Question: i am using sliding tab from:
<URL>
and BadgeView from:
<URL>
i just add these lines of code to 'SlidingTabLayout' to access each tab:
'''
public SlidingTabStrip getTabStrip() {
return mTabStrip;
}
'''
so in fragmenta i can use below code to add badgeview to each tab:
'''
public class FragmentA extends Fragment {
@Override
public View onCreateView(LayoutInflater inflater, ViewGroup container, Bundle savedInstanceState) {
View fragmentView = inflater.inflate(R.layout.fragment_a,container,false);
Button b1 = (Button) fragmentView.findViewById(R.id.tab1_button_fragmenta);
b1.setOnClickListener(new OnClickListener() {
@Override
public void onClick(View arg0) {
View v = ((MainActivity)getActivity()).mSlidingTabLayout.getTabStrip().getChildAt(0);
BadgeView badge = new BadgeView(getActivity(), v);
badge.setText("1");
badge.show();
}
});
Button b2 = (Button) fragmentView.findViewById(R.id.tab2_button_fragmenta);
b2.setOnClickListener(new OnClickListener() {
@Override
public void onClick(View arg0) {
View v = ((MainActivity)getActivity()).mSlidingTabLayout.getTabStrip().getChildAt(1);
BadgeView badge = new BadgeView(getActivity(), v);
badge.setText("2");
badge.show();
}
});
Button b3 = (Button) fragmentView.findViewById(R.id.tab3_button_fragmenta);
b3.setOnClickListener(new OnClickListener() {
@Override
public void onClick(View arg0) {
View v = ((MainActivity)getActivity()).mSlidingTabLayout.getTabStrip().getChildAt(2);
BadgeView badge = new BadgeView(getActivity(), v);
badge.setText("3");
badge.show();
}
});
return fragmentView;
}
'''
and the fragment layout:
'''
<?xml version="1.0" encoding="utf-8"?>
<RelativeLayout xmlns:android="http://schemas.android.com/apk/res/android"
android:layout_width="match_parent"
android:layout_height="match_parent"
android:background="#FFCC00" >
<TextView
android:id="@+id/textView"
android:layout_width="wrap_content"
android:layout_height="wrap_content"
android:layout_alignParentLeft="true"
android:layout_alignParentRight="true"
android:layout_alignParentTop="true"
android:layout_margin="16dp"
android:text="This is Fragment A"
android:textAppearance="?android:attr/textAppearanceLarge" />
<Button
android:id="@+id/tab1_button_fragmenta"
android:layout_width="wrap_content"
android:layout_height="wrap_content"
android:layout_below="@id/textView"
android:text="Add Badge To Tab 1" />
<Button
android:id="@+id/tab2_button_fragmenta"
android:layout_width="wrap_content"
android:layout_height="wrap_content"
android:layout_below="@id/tab1_button_fragmenta"
android:text="Add Badge To Tab 2" />
<Button
android:id="@+id/tab3_button_fragmenta"
android:layout_width="wrap_content"
android:layout_height="wrap_content"
android:layout_below="@id/tab2_button_fragmenta"
android:text="Add Badge To Tab 3" />
</RelativeLayout>
'''
the result is:

but after i add BadgeView the functionality of clicking on tabs is gone. so i can not click on tabs to navigate to other pages. can anyone help me what to do?
here is main activity for those who just want to focus on solution and do not waste their time to create project:-)
'''
public class MainActivity extends FragmentActivity {
ViewPager viewPager=null;
SlidingTabLayout mSlidingTabLayout = null;
@Override
protected void onCreate(Bundle savedInstanceState) {
super.onCreate(savedInstanceState);
setContentView(R.layout.activity_main);
viewPager= (ViewPager) findViewById(R.id.pager);
FragmentManager fm = getSupportFragmentManager();
viewPager.setAdapter(new MyAdapter(fm));
mSlidingTabLayout = (SlidingTabLayout)findViewById(R.id.sliding_tabs);
mSlidingTabLayout.setViewPager(viewPager);
viewPager.setAdapter(new MyAdapter(getSupportFragmentManager()));
mSlidingTabLayout.setOnPageChangeListener(new ViewPager.OnPageChangeListener() {
@Override
public void onPageScrolled(int i, float v, int i2) {
}
@Override
public void onPageSelected(int i) {
}
@Override
public void onPageScrollStateChanged(int i) {
}
});
}
class MyAdapter extends FragmentStatePagerAdapter
{
public MyAdapter(FragmentManager fm) {
super(fm);
}
@Override
public Fragment getItem(int i) {
Fragment fragment=null;
if(i==0)
{
fragment=new FragmentA();
}
if(i==1)
{
fragment=new FragmentB();
}
if(i==2)
{
fragment=new FragmentC();
}
return fragment;
}
@Override
public int getCount() {
return 3;
}
@Override
public CharSequence getPageTitle(int position) {
return ("Tab" + position);
}
}
}
'''
and activity_main:
'''
<?xml version="1.0" encoding="utf-8"?>
<LinearLayout xmlns:android="http://schemas.android.com/apk/res/android"
android:layout_width="match_parent"
android:layout_height="match_parent"
android:orientation="vertical">
<com.example.tabbadge.SlidingTabLayout
android:id="@+id/sliding_tabs"
android:layout_width="wrap_content"
android:layout_height="wrap_content"
/>
<android.support.v4.view.ViewPager
android:id="@+id/pager"
android:layout_width="match_parent"
android:layout_height="match_parent">
</android.support.v4.view.ViewPager>
</LinearLayout>
'''
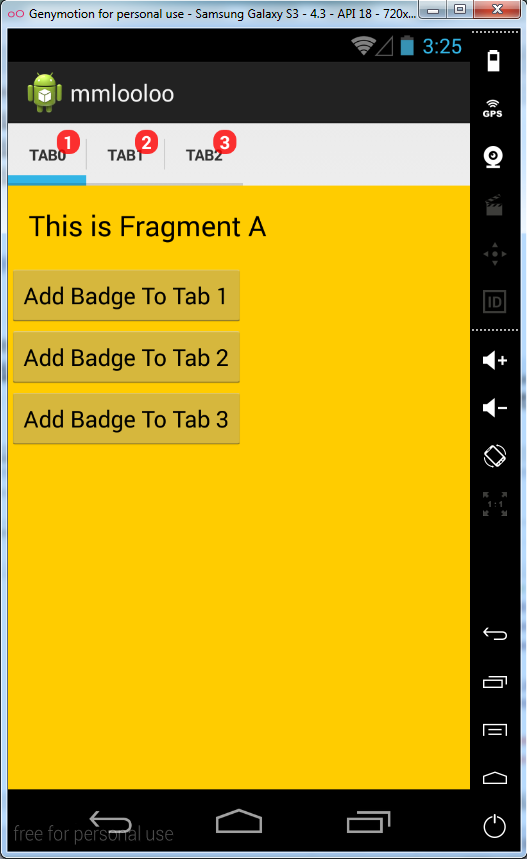
Answer: # Code:
1) Use this BadgeView Class instead of jar.
'''
public class BadgeView extends TextView {
public static final int POSITION_TOP_LEFT = 1;
public static final int POSITION_TOP_RIGHT = 2;
public static final int POSITION_BOTTOM_LEFT = 3;
public static final int POSITION_BOTTOM_RIGHT = 4;
public static final int POSITION_CENTER = 5;
private static final int DEFAULT_MARGIN_DIP = 5;
private static final int DEFAULT_LR_PADDING_DIP = 5;
private static final int DEFAULT_CORNER_RADIUS_DIP = 8;
private static final int DEFAULT_POSITION = POSITION_TOP_RIGHT;
private static final int DEFAULT_BADGE_COLOR = Color
.parseColor("#CCFF0000"); // Color.RED;
private static final int DEFAULT_TEXT_COLOR = Color.WHITE;
private static Animation fadeIn;
private static Animation fadeOut;
private Context context;
private View target;
private int badgePosition;
private int badgeMarginH;
private int badgeMarginV;
private int badgeColor;
private boolean isShown;
private ShapeDrawable badgeBg;
private int targetTabIndex;
public BadgeView(Context context) {
this(context, (AttributeSet) null, android.R.attr.textViewStyle);
}
public BadgeView(Context context, AttributeSet attrs) {
this(context, attrs, android.R.attr.textViewStyle);
}
/**
* Constructor -
*
* create a new BadgeView instance attached to a target
* {@link android.view.View}.
*
* @param context
* context for this view.
* @param target
* the View to attach the badge to.
*/
public BadgeView(Context context, View target) {
this(context, null, android.R.attr.textViewStyle, target, 0);
}
/**
* Constructor -
*
* create a new BadgeView instance attached to a target
* {@link android.widget.TabWidget} tab at a given index.
*
* @param context
* context for this view.
* @param target
* the TabWidget to attach the badge to.
* @param index
* the position of the tab within the target.
*/
public BadgeView(Context context, TabWidget target, int index) {
this(context, null, android.R.attr.textViewStyle, target, index);
}
public BadgeView(Context context, AttributeSet attrs, int defStyle) {
this(context, attrs, defStyle, null, 0);
}
public BadgeView(Context context, AttributeSet attrs, int defStyle,
View target, int tabIndex) {
super(context, attrs, defStyle);
init(context, target, tabIndex);
}
public BadgeView(Context context, viewbadger.demo.SlidingTabStrip target,
int i) {
// TODO Auto-generated constructor stub
this(context, null, android.R.attr.textViewStyle, target, i);
}
private void init(Context context, View target, int tabIndex) {
this.context = context;
this.target = target;
this.targetTabIndex = tabIndex;
// apply defaults
badgePosition = DEFAULT_POSITION;
badgeMarginH = dipToPixels(DEFAULT_MARGIN_DIP);
badgeMarginV = badgeMarginH;
badgeColor = DEFAULT_BADGE_COLOR;
setTypeface(Typeface.DEFAULT_BOLD);
int paddingPixels = dipToPixels(DEFAULT_LR_PADDING_DIP);
setPadding(paddingPixels, 0, paddingPixels, 0);
setTextColor(DEFAULT_TEXT_COLOR);
fadeIn = new AlphaAnimation(0, 1);
fadeIn.setInterpolator(new DecelerateInterpolator());
fadeIn.setDuration(200);
fadeOut = new AlphaAnimation(1, 0);
fadeOut.setInterpolator(new AccelerateInterpolator());
fadeOut.setDuration(200);
isShown = false;
if (this.target != null) {
applyTo(this.target);
} else {
show();
}
}
private void applyTo(View target) {
LayoutParams lp = target.getLayoutParams();
ViewParent parent = target.getParent();
FrameLayout container = new FrameLayout(context);
if (target instanceof TabWidget) {
// set target to the relevant tab child container
target = ((TabWidget) target).getChildTabViewAt(targetTabIndex);
this.target = target;
((ViewGroup) target).addView(container, new LayoutParams(
LayoutParams.FILL_PARENT, LayoutParams.FILL_PARENT));
this.setVisibility(View.GONE);
container.addView(this);
} else if (target instanceof SlidingTabStrip) {
// set target to the relevant tab child container
View textView = ((SlidingTabStrip) target)
.getChildAt(targetTabIndex);
ViewGroup group = (ViewGroup) target;
// getting index of TexTView from SlidingTabStrip
int index = group.indexOfChild(textView);
Log.e("index", "" + index);
group.removeView(textView);
group.addView(container, index, lp);
container.addView(textView);
this.setVisibility(View.GONE);
container.addView(this);
group.invalidate();
} else {
// TODO verify that parent is indeed a ViewGroup
ViewGroup group = (ViewGroup) parent;
int index = group.indexOfChild(target);
group.removeView(target);
group.addView(container, index, lp);
container.addView(target);
this.setVisibility(View.GONE);
container.addView(this);
group.invalidate();
}
}
/**
* Make the badge visible in the UI.
*
*/
public void show() {
show(false, null);
}
/**
* Make the badge visible in the UI.
*
* @param animate
* flag to apply the default fade-in animation.
*/
public void show(boolean animate) {
show(animate, fadeIn);
}
/**
* Make the badge visible in the UI.
*
* @param anim
* Animation to apply to the view when made visible.
*/
public void show(Animation anim) {
show(true, anim);
}
/**
* Make the badge non-visible in the UI.
*
*/
public void hide() {
hide(false, null);
}
/**
* Make the badge non-visible in the UI.
*
* @param animate
* flag to apply the default fade-out animation.
*/
public void hide(boolean animate) {
hide(animate, fadeOut);
}
/**
* Make the badge non-visible in the UI.
*
* @param anim
* Animation to apply to the view when made non-visible.
*/
public void hide(Animation anim) {
hide(true, anim);
}
/**
* Toggle the badge visibility in the UI.
*
*/
public void toggle() {
toggle(false, null, null);
}
/**
* Toggle the badge visibility in the UI.
*
* @param animate
* flag to apply the default fade-in/out animation.
*/
public void toggle(boolean animate) {
toggle(animate, fadeIn, fadeOut);
}
/**
* Toggle the badge visibility in the UI.
*
* @param animIn
* Animation to apply to the view when made visible.
* @param animOut
* Animation to apply to the view when made non-visible.
*/
public void toggle(Animation animIn, Animation animOut) {
toggle(true, animIn, animOut);
}
private void show(boolean animate, Animation anim) {
if (getBackground() == null) {
if (badgeBg == null) {
badgeBg = getDefaultBackground();
}
setBackgroundDrawable(badgeBg);
}
applyLayoutParams();
if (animate) {
this.startAnimation(anim);
}
this.setVisibility(View.VISIBLE);
isShown = true;
}
private void hide(boolean animate, Animation anim) {
this.setVisibility(View.GONE);
if (animate) {
this.startAnimation(anim);
}
isShown = false;
}
private void toggle(boolean animate, Animation animIn, Animation animOut) {
if (isShown) {
hide(animate && (animOut != null), animOut);
} else {
show(animate && (animIn != null), animIn);
}
}
/**
* Increment the numeric badge label. If the current badge label cannot be
* converted to an integer value, its label will be set to "0".
*
* @param offset
* the increment offset.
*/
public int increment(int offset) {
CharSequence txt = getText();
int i;
if (txt != null) {
try {
i = Integer.parseInt(txt.toString());
} catch (NumberFormatException e) {
i = 0;
}
} else {
i = 0;
}
i = i + offset;
setText(String.valueOf(i));
return i;
}
/**
* Decrement the numeric badge label. If the current badge label cannot be
* converted to an integer value, its label will be set to "0".
*
* @param offset
* the decrement offset.
*/
public int decrement(int offset) {
return increment(-offset);
}
private ShapeDrawable getDefaultBackground() {
int r = dipToPixels(DEFAULT_CORNER_RADIUS_DIP);
float[] outerR = new float[] { r, r, r, r, r, r, r, r };
RoundRectShape rr = new RoundRectShape(outerR, null, null);
ShapeDrawable drawable = new ShapeDrawable(rr);
drawable.getPaint().setColor(badgeColor);
return drawable;
}
private void applyLayoutParams() {
FrameLayout.LayoutParams lp = new FrameLayout.LayoutParams(
LayoutParams.WRAP_CONTENT, LayoutParams.WRAP_CONTENT);
switch (badgePosition) {
case POSITION_TOP_LEFT:
lp.gravity = Gravity.LEFT | Gravity.TOP;
lp.setMargins(badgeMarginH, badgeMarginV, 0, 0);
break;
case POSITION_TOP_RIGHT:
lp.gravity = Gravity.RIGHT | Gravity.TOP;
lp.setMargins(0, badgeMarginV, badgeMarginH, 0);
break;
case POSITION_BOTTOM_LEFT:
lp.gravity = Gravity.LEFT | Gravity.BOTTOM;
lp.setMargins(badgeMarginH, 0, 0, badgeMarginV);
break;
case POSITION_BOTTOM_RIGHT:
lp.gravity = Gravity.RIGHT | Gravity.BOTTOM;
lp.setMargins(0, 0, badgeMarginH, badgeMarginV);
break;
case POSITION_CENTER:
lp.gravity = Gravity.CENTER;
lp.setMargins(0, 0, 0, 0);
break;
default:
break;
}
setLayoutParams(lp);
}
/**
* Returns the target View this badge has been attached to.
*
*/
public View getTarget() {
return target;
}
/**
* Is this badge currently visible in the UI?
*
*/
@Override
public boolean isShown() {
return isShown;
}
/**
* Returns the positioning of this badge.
*
* one of POSITION_TOP_LEFT, POSITION_TOP_RIGHT, POSITION_BOTTOM_LEFT,
* POSITION_BOTTOM_RIGHT, POSTION_CENTER.
*
*/
public int getBadgePosition() {
return badgePosition;
}
/**
* Set the positioning of this badge.
*
* @param layoutPosition
* one of POSITION_TOP_LEFT, POSITION_TOP_RIGHT,
* POSITION_BOTTOM_LEFT, POSITION_BOTTOM_RIGHT, POSTION_CENTER.
*
*/
public void setBadgePosition(int layoutPosition) {
this.badgePosition = layoutPosition;
}
/**
* Returns the horizontal margin from the target View that is applied to
* this badge.
*
*/
public int getHorizontalBadgeMargin() {
return badgeMarginH;
}
/**
* Returns the vertical margin from the target View that is applied to this
* badge.
*
*/
public int getVerticalBadgeMargin() {
return badgeMarginV;
}
/**
* Set the horizontal/vertical margin from the target View that is applied
* to this badge.
*
* @param badgeMargin
* the margin in pixels.
*/
public void setBadgeMargin(int badgeMargin) {
this.badgeMarginH = badgeMargin;
this.badgeMarginV = badgeMargin;
}
/**
* Set the horizontal/vertical margin from the target View that is applied
* to this badge.
*
* @param horizontal
* margin in pixels.
* @param vertical
* margin in pixels.
*/
public void setBadgeMargin(int horizontal, int vertical) {
this.badgeMarginH = horizontal;
this.badgeMarginV = vertical;
}
/**
* Returns the color value of the badge background.
*
*/
public int getBadgeBackgroundColor() {
return badgeColor;
}
/**
* Set the color value of the badge background.
*
* @param badgeColor
* the badge background color.
*/
public void setBadgeBackgroundColor(int badgeColor) {
this.badgeColor = badgeColor;
badgeBg = getDefaultBackground();
}
private int dipToPixels(int dip) {
Resources r = getResources();
float px = TypedValue.applyDimension(TypedValue.COMPLEX_UNIT_DIP, dip,
r.getDisplayMetrics());
return (int) px;
}
}
'''
2) Use this SlidingTabLayout instead of Original one:
'''
/*
* Copyright (C) 2013 The Android Open Source Project
*
* Licensed under the Apache License, Version 2.0 (the "License");
* you may not use this file except in compliance with the License.
* You may obtain a copy of the License at
*
* http://www.apache.org/licenses/LICENSE-2.0
*
* Unless required by applicable law or agreed to in writing, software
* distributed under the License is distributed on an "AS IS" BASIS,
* WITHOUT WARRANTIES OR CONDITIONS OF ANY KIND, either express or implied.
* See the License for the specific language governing permissions and
* limitations under the License.
*/
package viewbadger.demo;
import android.annotation.SuppressLint;
import android.content.Context;
import android.graphics.Typeface;
import android.os.Build;
import android.support.v4.view.PagerAdapter;
import android.support.v4.view.ViewPager;
import android.util.AttributeSet;
import android.util.Log;
import android.util.TypedValue;
import android.view.Gravity;
import android.view.LayoutInflater;
import android.view.View;
import android.widget.FrameLayout;
import android.widget.HorizontalScrollView;
import android.widget.TextView;
/**
* To be used with ViewPager to provide a tab indicator component which give
* constant feedback as to the user's scroll progress.
* <p>
* To use the component, simply add it to your view hierarchy. Then in your
* {@link android.app.Activity} or {@link android.support.v4.app.Fragment} call
* {@link #setViewPager(ViewPager)} providing it the ViewPager this layout is
* being used for.
* <p>
* The colors can be customized in two ways. The first and simplest is to
* provide an array of colors via {@link #setSelectedIndicatorColors(int...)}
* and {@link #setDividerColors(int...)}. The alternative is via the
* {@link TabColorizer} interface which provides you complete control over which
* color is used for any individual position.
* <p>
* The views used as tabs can be customized by calling
* {@link #setCustomTabView(int, int)}, providing the layout ID of your custom
* layout.
*/
public class SlidingTabLayout extends HorizontalScrollView {
/**
* Allows complete control over the colors drawn in the tab layout. Set with
* {@link #setCustomTabColorizer(TabColorizer)}.
*/
public interface TabColorizer {
/**
* @return return the color of the indicator used when {@code position}
* is selected.
*/
int getIndicatorColor(int position);
/**
* @return return the color of the divider drawn to the right of
* {@code position}.
*/
int getDividerColor(int position);
}
private static final int TITLE_OFFSET_DIPS = 24;
private static final int TAB_VIEW_PADDING_DIPS = 16;
private static final int TAB_VIEW_TEXT_SIZE_SP = 12;
private int mTitleOffset;
private int mTabViewLayoutId;
private int mTabViewTextViewId;
public SlidingTabStrip getTabStrip() {
return mTabStrip;
}
private ViewPager mViewPager;
private ViewPager.OnPageChangeListener mViewPagerPageChangeListener;
private final SlidingTabStrip mTabStrip;
public SlidingTabLayout(Context context) {
this(context, null);
}
public SlidingTabLayout(Context context, AttributeSet attrs) {
this(context, attrs, 0);
}
public SlidingTabLayout(Context context, AttributeSet attrs, int defStyle) {
super(context, attrs, defStyle);
// Disable the Scroll Bar
setHorizontalScrollBarEnabled(false);
// Make sure that the Tab Strips fills this View
setFillViewport(true);
mTitleOffset = (int) (TITLE_OFFSET_DIPS * getResources()
.getDisplayMetrics().density);
mTabStrip = new SlidingTabStrip(context);
addView(mTabStrip, LayoutParams.FILL_PARENT, LayoutParams.WRAP_CONTENT);
}
/**
* Set the custom {@link TabColorizer} to be used.
*
* If you only require simple custmisation then you can use
* {@link #setSelectedIndicatorColors(int...)} and
* {@link #setDividerColors(int...)} to achieve similar effects.
*/
public void setCustomTabColorizer(TabColorizer tabColorizer) {
mTabStrip.setCustomTabColorizer(tabColorizer);
}
/**
* Sets the colors to be used for indicating the selected tab. These colors
* are treated as a circular array. Providing one color will mean that all
* tabs are indicated with the same color.
*/
public void setSelectedIndicatorColors(int... colors) {
mTabStrip.setSelectedIndicatorColors(colors);
}
/**
* Sets the colors to be used for tab dividers. These colors are treated as
* a circular array. Providing one color will mean that all tabs are
* indicated with the same color.
*/
public void setDividerColors(int... colors) {
mTabStrip.setDividerColors(colors);
}
/**
* Set the {@link ViewPager.OnPageChangeListener}. When using
* {@link SlidingTabLayout} you are required to set any
* {@link ViewPager.OnPageChangeListener} through this method. This is so
* that the layout can update it's scroll position correctly.
*
* @see ViewPager#setOnPageChangeListener(ViewPager.OnPageChangeListener)
*/
public void setOnPageChangeListener(ViewPager.OnPageChangeListener listener) {
mViewPagerPageChangeListener = listener;
}
/**
* Set the custom layout to be inflated for the tab views.
*
* @param layoutResId
* Layout id to be inflated
* @param textViewId
* id of the {@link TextView} in the inflated view
*/
public void setCustomTabView(int layoutResId, int textViewId) {
mTabViewLayoutId = layoutResId;
mTabViewTextViewId = textViewId;
}
/**
* Sets the associated view pager. Note that the assumption here is that the
* pager content (number of tabs and tab titles) does not change after this
* call has been made.
*/
public void setViewPager(ViewPager viewPager) {
mTabStrip.removeAllViews();
mViewPager = viewPager;
if (viewPager != null) {
viewPager.setOnPageChangeListener(new InternalViewPagerListener());
populateTabStrip();
}
}
/**
* Create a default view to be used for tabs. This is called if a custom tab
* view is not set via {@link #setCustomTabView(int, int)}.
*/
@SuppressLint("NewApi")
protected TextView createDefaultTabView(Context context) {
TextView textView = new TextView(context);
textView.setGravity(Gravity.CENTER);
textView.setTextSize(TypedValue.COMPLEX_UNIT_SP, TAB_VIEW_TEXT_SIZE_SP);
textView.setTypeface(Typeface.DEFAULT_BOLD);
if (Build.VERSION.SDK_INT >= Build.VERSION_CODES.HONEYCOMB) {
// If we're running on Honeycomb or newer, then we can use the
// Theme's
// selectableItemBackground to ensure that the View has a pressed
// state
TypedValue outValue = new TypedValue();
getContext().getTheme().resolveAttribute(
android.R.attr.selectableItemBackground, outValue, true);
textView.setBackgroundResource(outValue.resourceId);
}
if (Build.VERSION.SDK_INT >= Build.VERSION_CODES.ICE_CREAM_SANDWICH) {
// If we're running on ICS or newer, enable all-caps to match the
// Action Bar tab style
textView.setAllCaps(true);
}
int padding = (int) (TAB_VIEW_PADDING_DIPS * getResources()
.getDisplayMetrics().density);
textView.setPadding(padding, padding, padding, padding);
return textView;
}
private void populateTabStrip() {
final PagerAdapter adapter = mViewPager.getAdapter();
final View.OnClickListener tabClickListener = new TabClickListener();
for (int i = 0; i < adapter.getCount(); i++) {
View tabView = null;
TextView tabTitleView = null;
if (mTabViewLayoutId != 0) {
// If there is a custom tab view layout id set, try and inflate
// it
tabView = LayoutInflater.from(getContext()).inflate(
mTabViewLayoutId, mTabStrip, false);
tabTitleView = (TextView) tabView
.findViewById(mTabViewTextViewId);
}
if (tabView == null) {
tabView = createDefaultTabView(getContext());
}
if (tabTitleView == null && TextView.class.isInstance(tabView)) {
tabTitleView = (TextView) tabView;
}
tabTitleView.setText(adapter.getPageTitle(i));
// tabView.setOnClickListener(tabClickListener);
final int index_i = i;
tabView.setOnClickListener(new OnClickListener() {
@Override
public void onClick(View v) {
// TODO Auto-generated method stub
mViewPager.setCurrentItem(index_i);
}
});
mTabStrip.addView(tabView);
}
}
@Override
protected void onAttachedToWindow() {
super.onAttachedToWindow();
if (mViewPager != null) {
scrollToTab(mViewPager.getCurrentItem(), 0);
}
}
private void scrollToTab(int tabIndex, int positionOffset) {
final int tabStripChildCount = mTabStrip.getChildCount();
if (tabStripChildCount == 0 || tabIndex < 0
|| tabIndex >= tabStripChildCount) {
return;
}
View selectedChild = mTabStrip.getChildAt(tabIndex);
if (selectedChild != null) {
int targetScrollX = selectedChild.getLeft() + positionOffset;
if (tabIndex > 0 || positionOffset > 0) {
// If we're not at the first child and are mid-scroll, make sure
// we obey the offset
targetScrollX -= mTitleOffset;
}
scrollTo(targetScrollX, 0);
}
}
private class InternalViewPagerListener implements
ViewPager.OnPageChangeListener {
private int mScrollState;
@Override
public void onPageScrolled(int position, float positionOffset,
int positionOffsetPixels) {
int tabStripChildCount = mTabStrip.getChildCount();
if ((tabStripChildCount == 0) || (position < 0)
|| (position >= tabStripChildCount)) {
return;
}
mTabStrip.onViewPagerPageChanged(position, positionOffset);
View selectedTitle = mTabStrip.getChildAt(position);
int extraOffset = (selectedTitle != null) ? (int) (positionOffset * selectedTitle
.getWidth()) : 0;
scrollToTab(position, extraOffset);
if (mViewPagerPageChangeListener != null) {
mViewPagerPageChangeListener.onPageScrolled(position,
positionOffset, positionOffsetPixels);
}
}
@Override
public void onPageScrollStateChanged(int state) {
mScrollState = state;
if (mViewPagerPageChangeListener != null) {
mViewPagerPageChangeListener.onPageScrollStateChanged(state);
}
}
@Override
public void onPageSelected(int position) {
if (mScrollState == ViewPager.SCROLL_STATE_IDLE) {
mTabStrip.onViewPagerPageChanged(position, 0f);
scrollToTab(position, 0);
}
if (mViewPagerPageChangeListener != null) {
mViewPagerPageChangeListener.onPageSelected(position);
}
}
}
private class TabClickListener implements View.OnClickListener {
@Override
public void onClick(View v) {
Log.e("tab click listener", "" + v + " : unmatched");
for (int i = 0; i < mTabStrip.getChildCount(); i++) {
View vv = mTabStrip.getChildAt(i);
if (vv instanceof FrameLayout) {
Log.e("frameLayout", "framelayout");
Log.e("" + v, "" + vv);
}
if (v == vv) {
mViewPager.setCurrentItem(i);
Log.e("tab click listener", "" + v + " : matched pos : "
+ i);
return;
}
}
}
}
}
'''
3) FragmentA button click listener code :
'''
Button b1 = (Button) fragmentView
.findViewById(R.id.tab1_button_fragmenta);
b1.setOnClickListener(new OnClickListener() {
@Override
public void onClick(View arg0) {
badge = new BadgeView(getActivity(),
((DemoActivity) getActivity()).mSlidingTabLayout
.getTabStrip(), 0);
badge.setText("1");
badge.toggle();
}
});
Button b2 = (Button) fragmentView
.findViewById(R.id.tab1_button_fragmentb);
b2.setOnClickListener(new OnClickListener() {
@Override
public void onClick(View arg0) {
BadgeView badge = new BadgeView(getActivity(),
((DemoActivity) getActivity()).mSlidingTabLayout
.getTabStrip(), 1);
badge.setText("2");
badge.toggle();
}
});
'''
---
# Now Reasoning:
The problem is that ViewBadger Removes the original View and adds Framelayout and that removed view after dynamically adding a textView.
Yes: because You are using SlidingTabLayout. In which onTabClickListener Class is used, which checks that if a view is of type TextView. See this code below, Before adding the badview it will always show the textview, but after that it will show framelayout for badgedview.
'''
private class TabClickListener implements View.OnClickListener {
@Override
public void onClick(View v) {
Log.e("tab click listener", "" + v + " : unmatched");
for (int i = 0; i < mTabStrip.getChildCount(); i++) {
View vv = mTabStrip.getChildAt(i);
// I have added these lines for debugging
if (vv instanceof FrameLayout) {
Log.e("frameLayout", "framelayout");
}
else if (vv instanceof TextView) {
Log.e("textview", "textview");
}
// Original Code
if (v == mTabStrip.getChildAt(i)) {
mViewPager.setCurrentItem(i);
Log.e("tab click listener", "" + v + " : matched pos : "
+ i);
return;
}
}
}
}
'''
So I replaced that clickListener Class and Used this code :
'''
final int index_i = i;
tabView.setOnClickListener(new OnClickListener() {
@Override
public void onClick(View v) {
// TODO Auto-generated method stub
mViewPager.setCurrentItem(index_i);
}
});
'''
which does not see that whether it is textView of FrameLayout or whatever, just load the item at ith Index. :)
Cheers